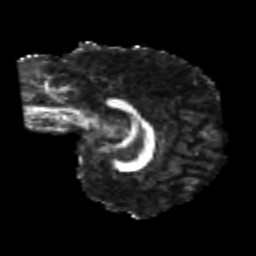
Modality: FA
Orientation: sagittal
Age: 20
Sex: female
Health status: healthy
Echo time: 0.074 s